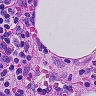
Metastatic tissue present: no